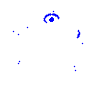
Particle: electron